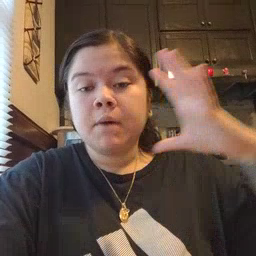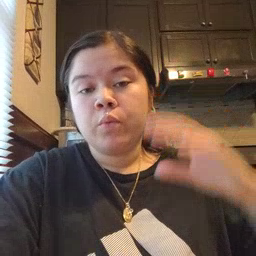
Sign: balloon